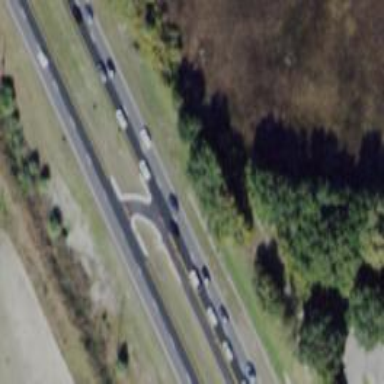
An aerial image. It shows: Trunk link highway.